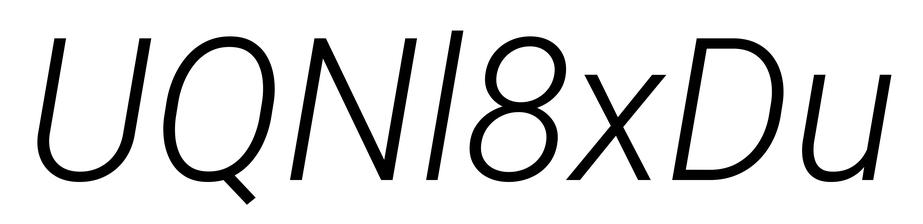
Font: Roboto-Italic_Light_Italic